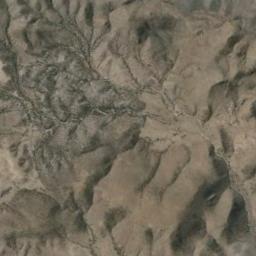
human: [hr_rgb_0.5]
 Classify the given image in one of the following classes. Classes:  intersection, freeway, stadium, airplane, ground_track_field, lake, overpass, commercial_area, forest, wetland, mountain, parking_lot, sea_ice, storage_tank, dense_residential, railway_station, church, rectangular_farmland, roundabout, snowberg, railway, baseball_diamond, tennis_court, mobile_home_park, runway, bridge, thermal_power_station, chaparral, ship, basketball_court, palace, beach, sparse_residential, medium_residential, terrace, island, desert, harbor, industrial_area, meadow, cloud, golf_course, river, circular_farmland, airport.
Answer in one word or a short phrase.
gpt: mountain